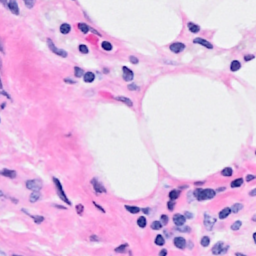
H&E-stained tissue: Breast